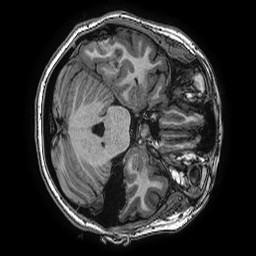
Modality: T1w
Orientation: axial
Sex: female
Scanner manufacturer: ge
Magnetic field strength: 3 T
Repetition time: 0.0077 s
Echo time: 0.003436 s